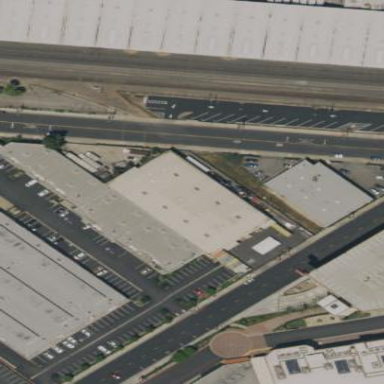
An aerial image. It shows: Warehouse building.